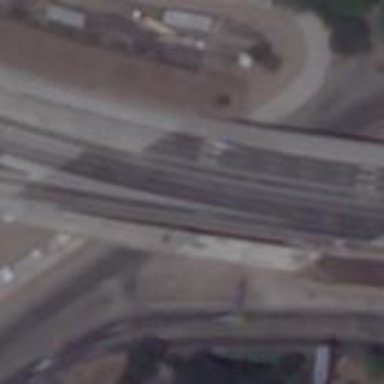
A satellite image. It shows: Motorway bridge.